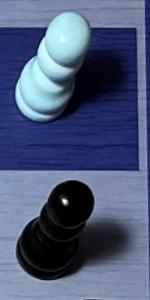
Label: Pawn_Black